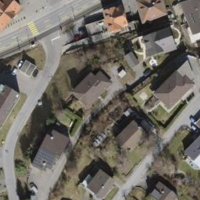
EUNIS habitat code: 54
Species observed at this site:
Aegopodium podagraria